Question: I find the red font quite abrasive and the size is always too large. What are the parameters to change the font of the variables?

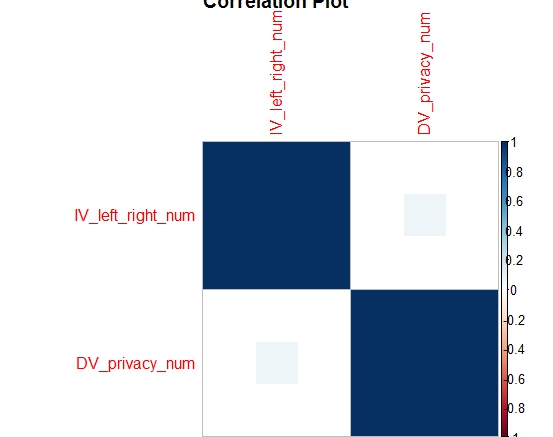
Answer: You can use 'tl.col' to change the color, 'tl.cex' to change the size and 'tl.srt' to change the rotation degree. Here is an example:
'''
corrplot(cor(iris[,-5]), tl.col="black", tl.cex=0.8, tl.srt=70)
'''
<URL>